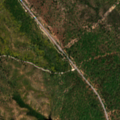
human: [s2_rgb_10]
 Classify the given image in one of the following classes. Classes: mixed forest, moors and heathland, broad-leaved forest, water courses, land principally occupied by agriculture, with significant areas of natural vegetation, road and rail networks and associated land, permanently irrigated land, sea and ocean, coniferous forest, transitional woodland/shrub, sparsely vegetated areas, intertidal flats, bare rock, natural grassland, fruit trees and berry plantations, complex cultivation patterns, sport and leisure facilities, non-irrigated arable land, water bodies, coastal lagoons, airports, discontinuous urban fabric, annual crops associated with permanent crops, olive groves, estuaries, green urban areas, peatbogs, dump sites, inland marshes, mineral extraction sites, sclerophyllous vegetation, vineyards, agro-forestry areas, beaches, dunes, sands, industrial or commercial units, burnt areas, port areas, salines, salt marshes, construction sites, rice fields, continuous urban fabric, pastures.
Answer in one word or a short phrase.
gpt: continuous urban fabric